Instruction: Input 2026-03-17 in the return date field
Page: home
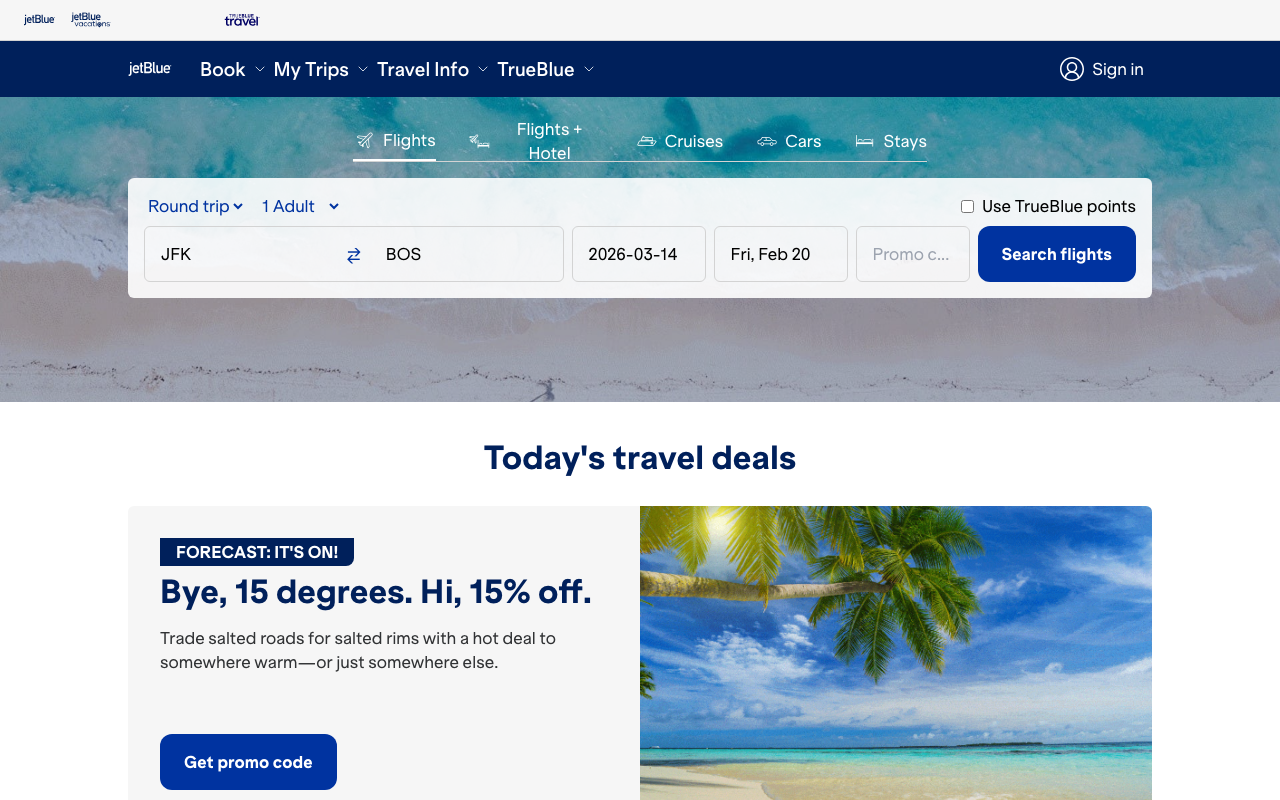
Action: type